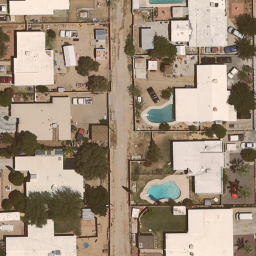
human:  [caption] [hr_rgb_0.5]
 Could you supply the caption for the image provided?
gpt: Some houses with swimming pools in the medium residential area .

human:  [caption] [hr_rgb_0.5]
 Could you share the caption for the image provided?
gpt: A medium residential area with a road goes through this area .

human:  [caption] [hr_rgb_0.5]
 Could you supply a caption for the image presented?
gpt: A medium residential area with houses and some swimming pools in the backyards .

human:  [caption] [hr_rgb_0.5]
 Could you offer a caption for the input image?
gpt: It is a medium residential area with houses arranged neatly .

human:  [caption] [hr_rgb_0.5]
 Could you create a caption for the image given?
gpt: This is a medium residential area with a road goes through this area .